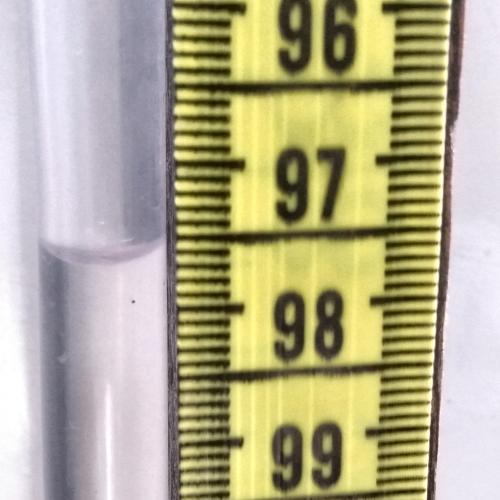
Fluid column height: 97.6 cm